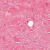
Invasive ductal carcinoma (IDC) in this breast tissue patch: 0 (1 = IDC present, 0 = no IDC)